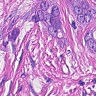
Metastatic tissue present: yes